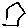
Label: hexagon